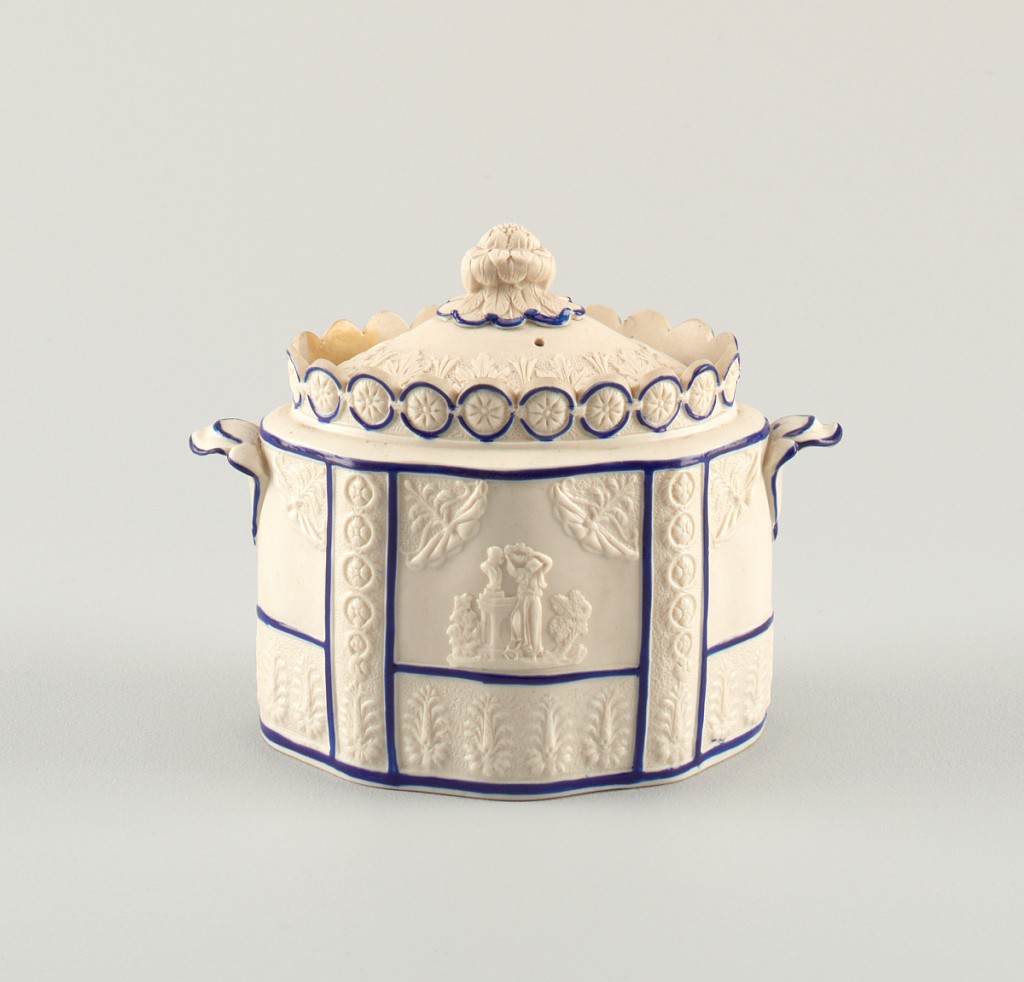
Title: Bowl and lid
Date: ca. 1810
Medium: Molded and glazed stoneware
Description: Bowl molded with relief decoration showing palmettes and a woman standing before a classical bust. Raised guilloche crown and handles. Lid with floral finial.